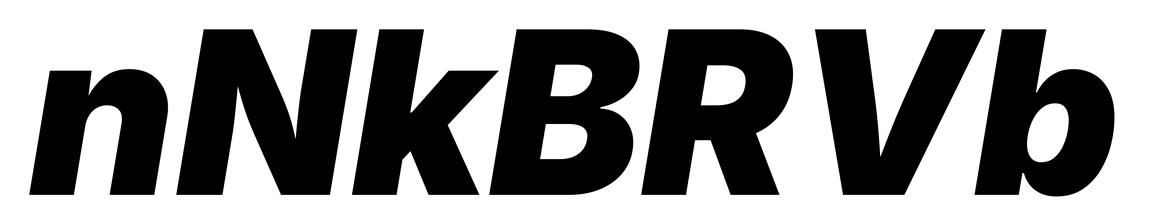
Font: Inter-Italic_Black_Italic